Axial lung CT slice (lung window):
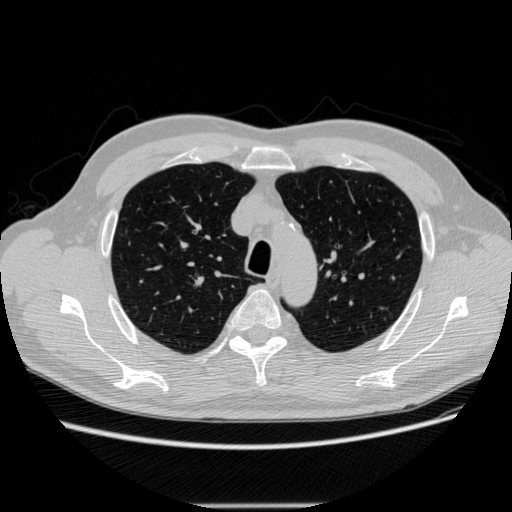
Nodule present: no